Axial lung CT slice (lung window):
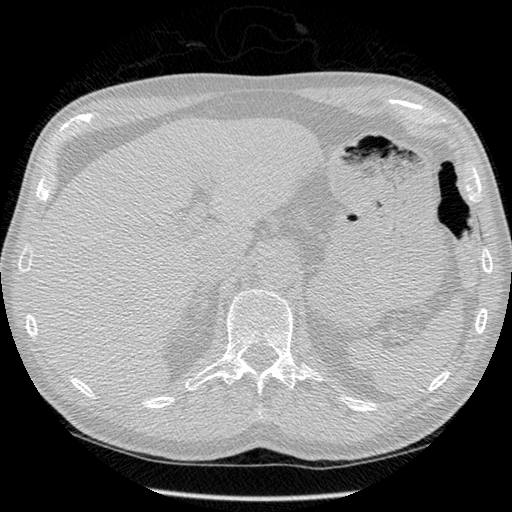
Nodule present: no